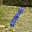
Label: 1